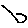
Label: hexagon